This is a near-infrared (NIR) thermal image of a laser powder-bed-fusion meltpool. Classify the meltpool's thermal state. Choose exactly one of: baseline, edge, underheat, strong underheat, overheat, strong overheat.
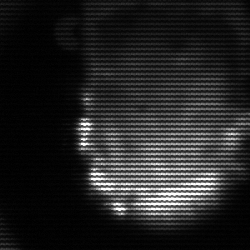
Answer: baseline